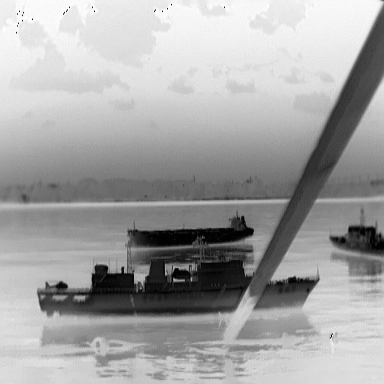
There are three objects shown in the infrared image, including two warships, and a liner.